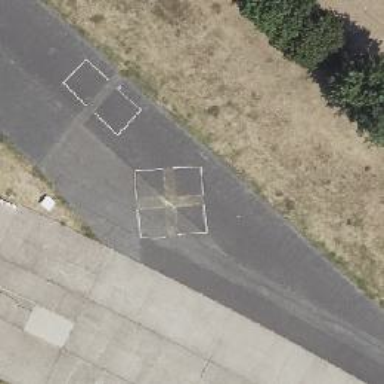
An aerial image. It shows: Asphalt footway.